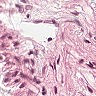
Metastatic tissue present: no